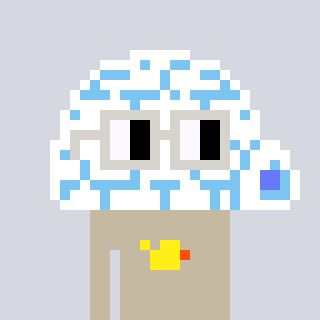
a pixel art character with square light gray glasses, a igloo-shaped head and a bege-colored body on a cool background